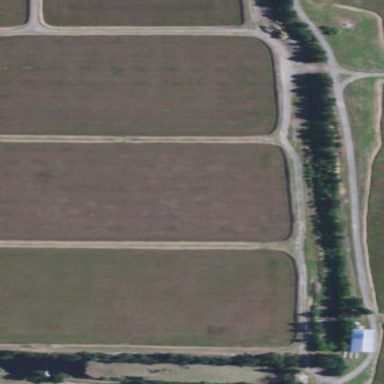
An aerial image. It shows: Farmland with cranberries as the main crop.